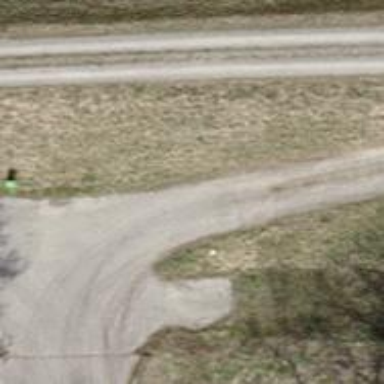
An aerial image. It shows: Paved track road with grade1 track type.